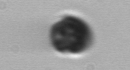
Label: Dinophyceae